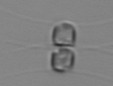
Label: Chaetoceros_similis